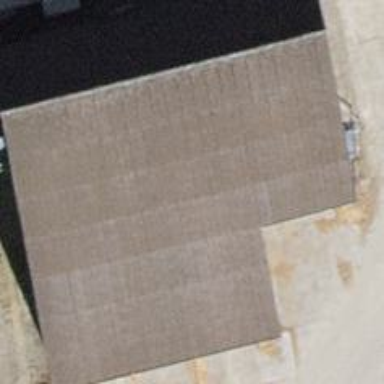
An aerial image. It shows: Industrial building.